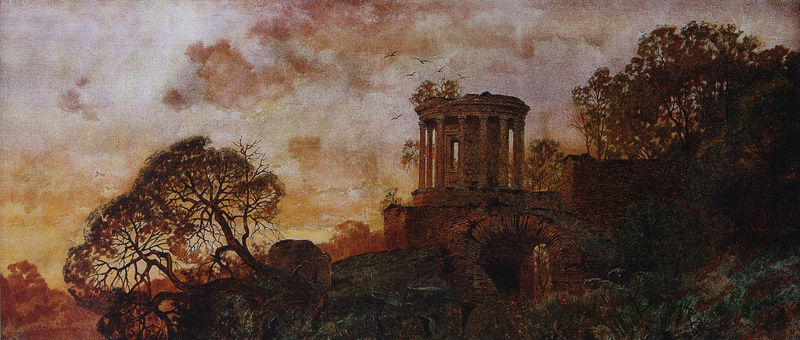
Titel: Römischer Tempel im Abendlicht
Künstler: Ferdinand Knab
Standort: Würzburg
Institution: Städtische Galerie
Schlagwörter: baum, berg, blau, blätter, dunkel, felsen, feuer, gemälde, gewitter, himmel, schatten, vogel, wolken, aquarell, bäume, gelb, grün, impressionismus, landschaft, äste, abend, blume, blumen, braun, fenster, grau, hell, licht, nacht, orange, schwarz, säule, säulen, tür, weiss, gebäude, rot, tier, tiere, wolke, wand, architektur, stein, steine, öl, ast, bach, dämmerung, gräser, horizont, hügel, natur, sonnenaufgang, stamm, strauch, vögel, zweige, brücke, busch, büsche, rauch, sonne, sträucher, gold, klassizismus, england, höhle, wald, anhöhe, rund, turm, garten, ruhe, düster, ansicht, bogen, italien, perspektive, abends, fels, hang, leer, mauer, ziegel, lila, nebel, sonnenuntergang, kahl, landschaftsmalerei, idylle, silhouette, rundbogen, stille, romantik, querformat, stämme, essen, maler, durchgang, stimmung, abendrot, baumkronen, menschenleer, abendstimmung, tor, silhouetten, klippe, regen, verfall, eingang, ruine, berlin, antike, durchblick, münchen, idyll, abendhimmel, leinwand, portal, gesims, quader, braum, mauern, romantisch, antik, dunkle, karg, brauntöne, rotbraun, blattwerk, grotte, griechenland, tempel, monopteros, pavillon, rundtempel, tholos, breit, arkadien, färbung, drama, krähen, englischer garten, mausoleum, verfallen, klenze, schinkel, sizilien, ror, bauwerk, kronen, rundbau, ideallandschaft, hanf, karge, monopterus, bpgen, steune, felsentor, viollett, öste, ro, sollhouetten, mauertor